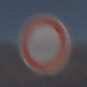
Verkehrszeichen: VerbotFahrzeugeAllerArt
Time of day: Midday
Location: Outdoor (Nature)
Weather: Clear
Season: NotSpecified
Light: Natural